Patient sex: M
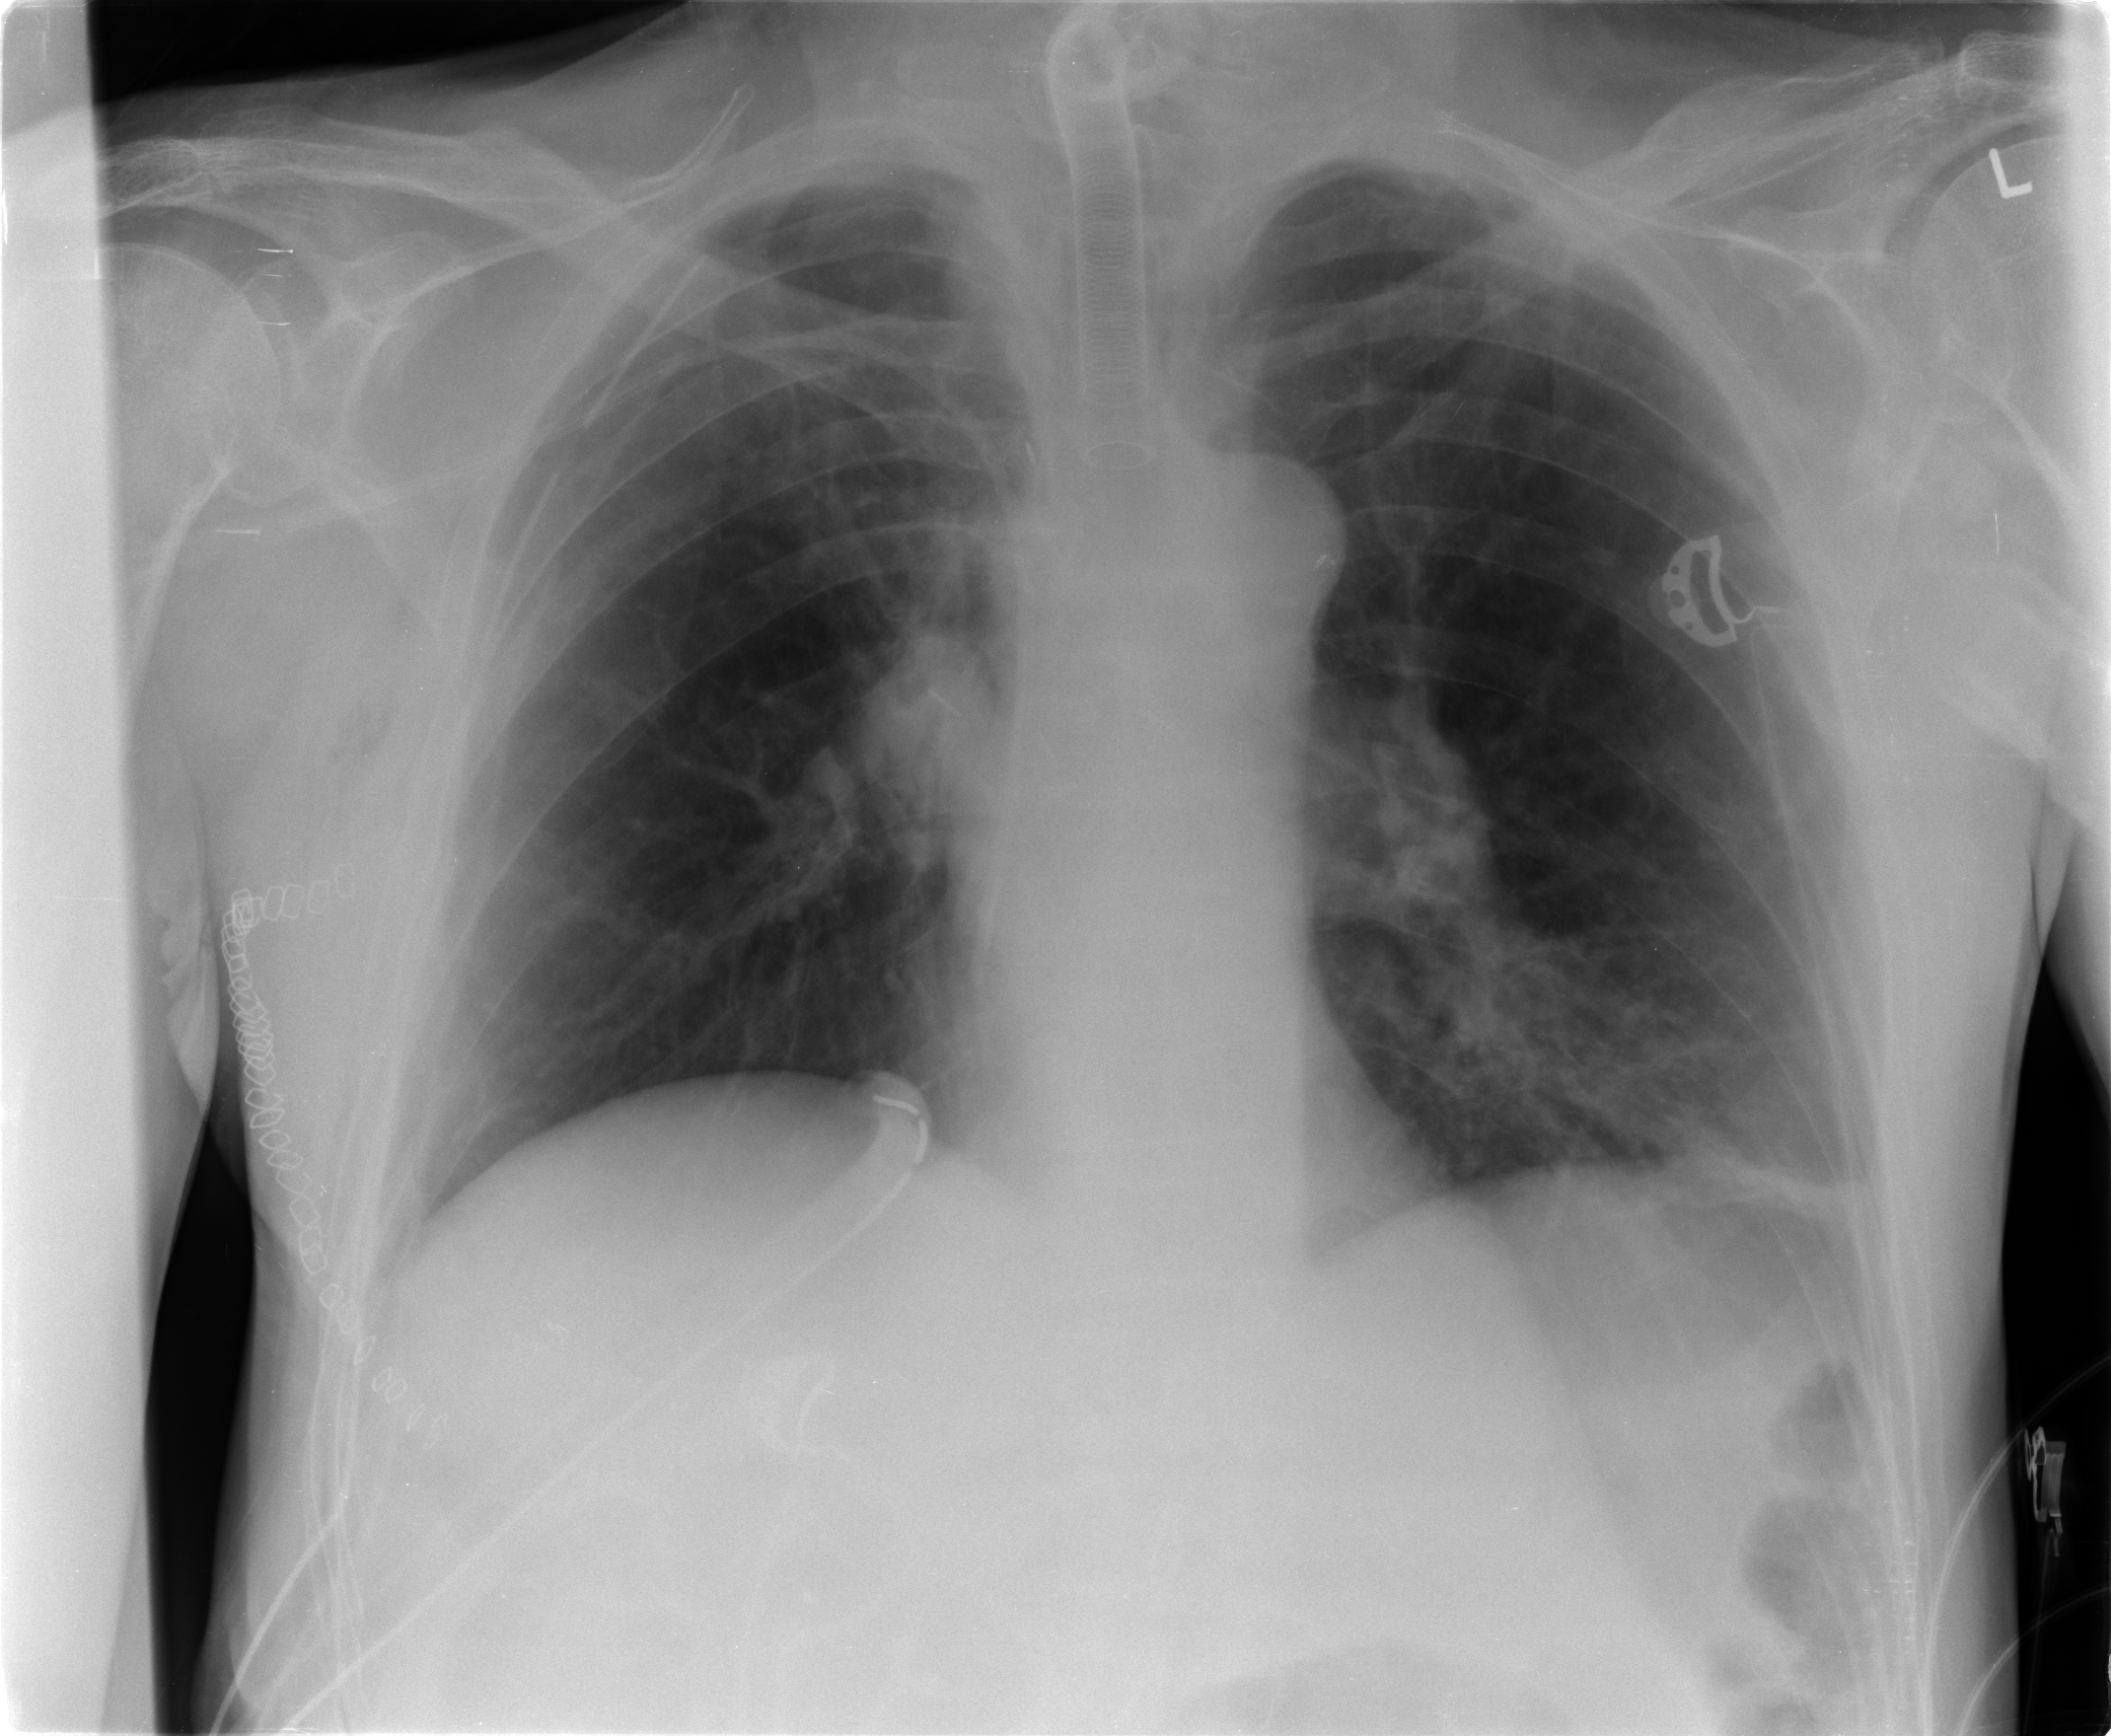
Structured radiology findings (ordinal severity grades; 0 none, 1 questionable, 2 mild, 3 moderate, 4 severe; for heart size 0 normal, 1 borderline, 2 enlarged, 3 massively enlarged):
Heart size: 0
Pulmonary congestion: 0
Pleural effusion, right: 0
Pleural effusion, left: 0
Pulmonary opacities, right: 0
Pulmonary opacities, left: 0
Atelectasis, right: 0
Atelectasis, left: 2